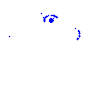
Particle: kaon